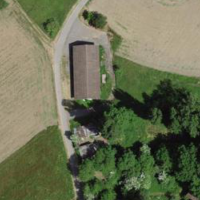
EUNIS habitat code: 55
Species observed at this site:
Hedera helix